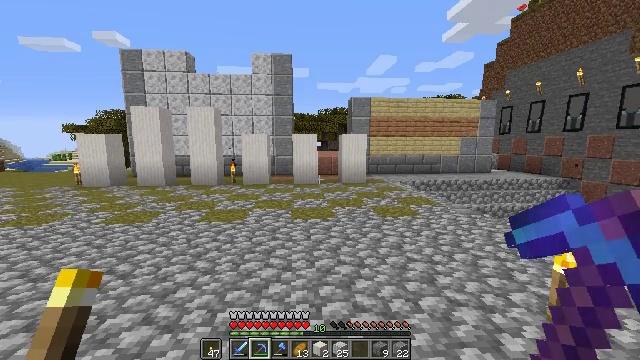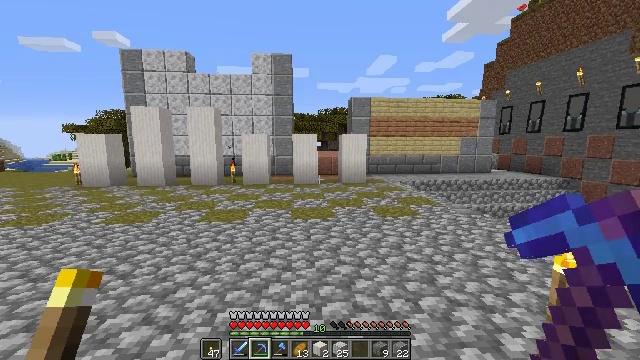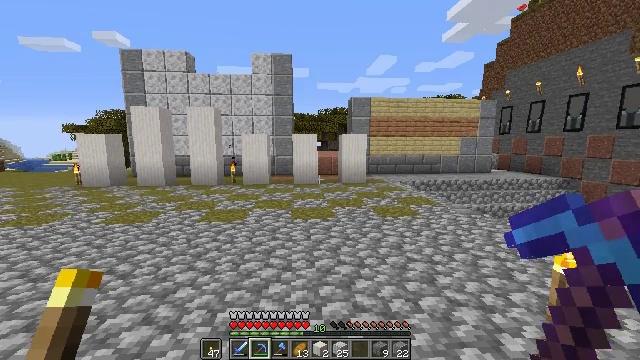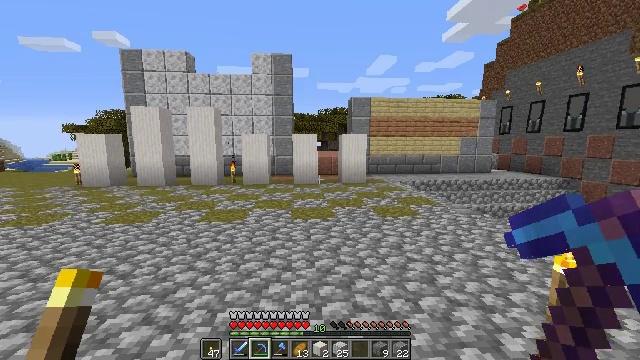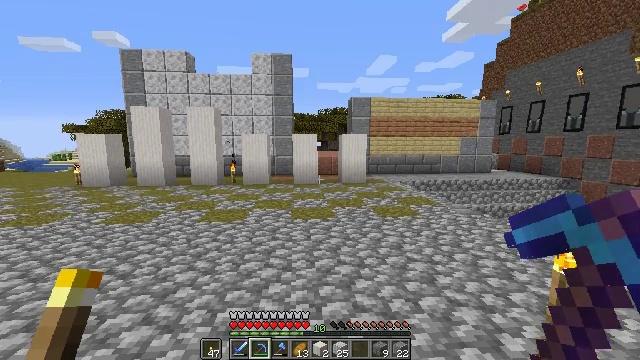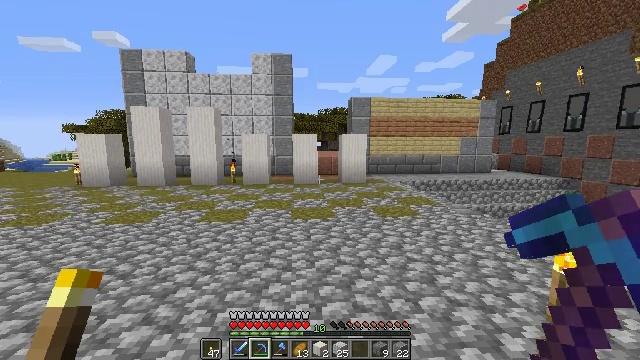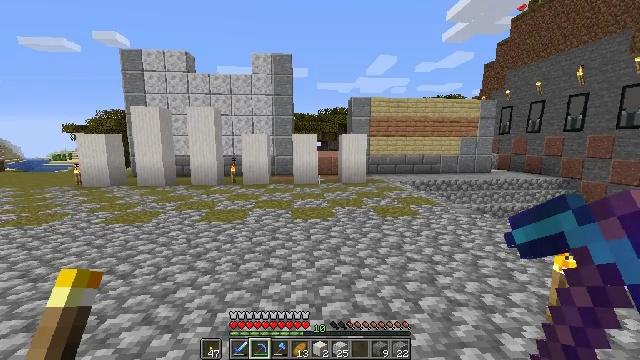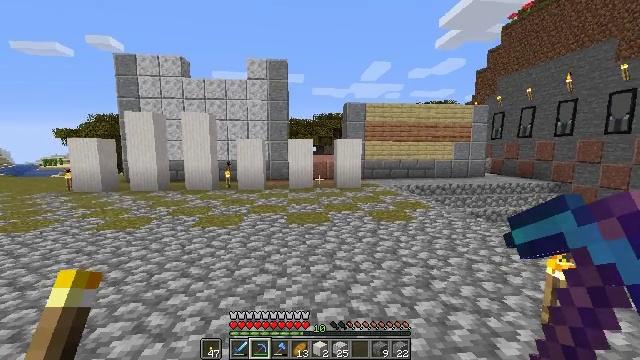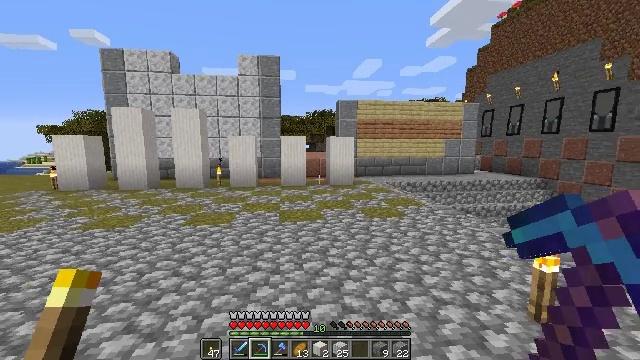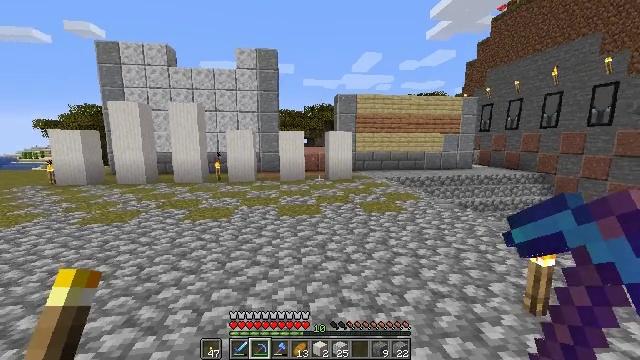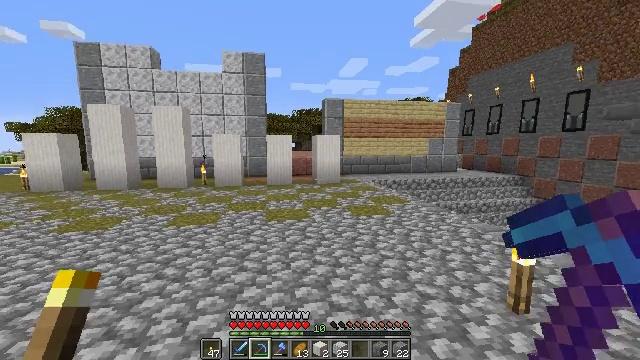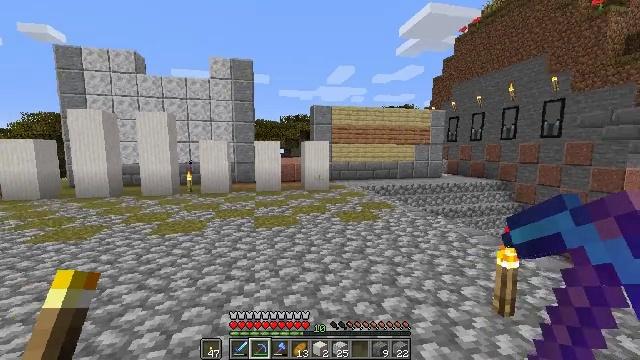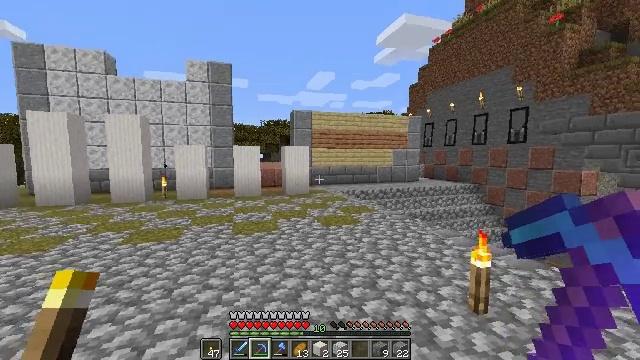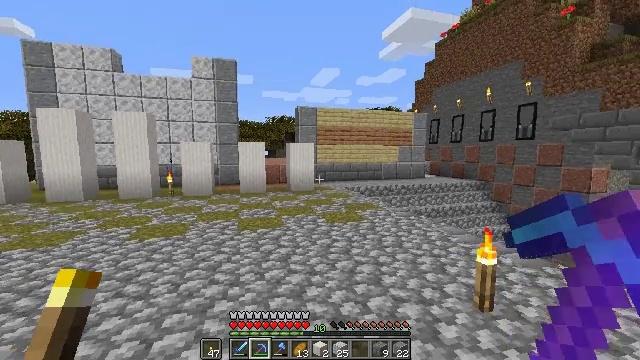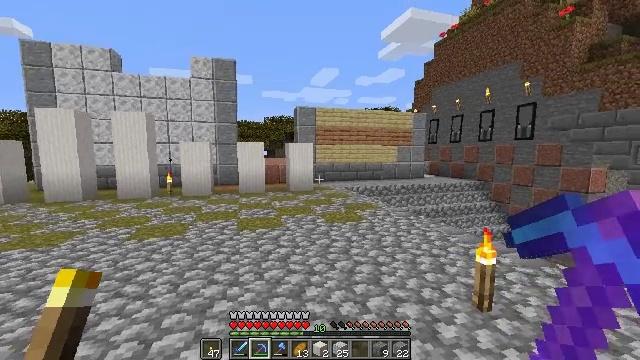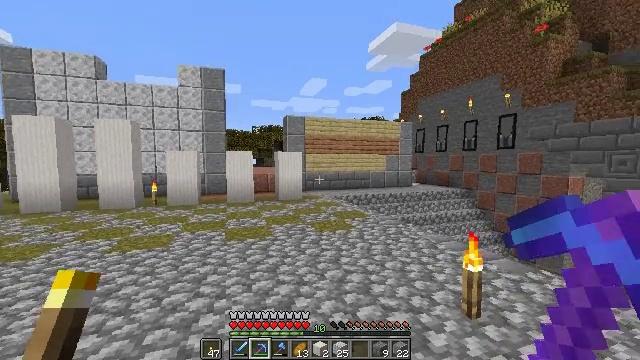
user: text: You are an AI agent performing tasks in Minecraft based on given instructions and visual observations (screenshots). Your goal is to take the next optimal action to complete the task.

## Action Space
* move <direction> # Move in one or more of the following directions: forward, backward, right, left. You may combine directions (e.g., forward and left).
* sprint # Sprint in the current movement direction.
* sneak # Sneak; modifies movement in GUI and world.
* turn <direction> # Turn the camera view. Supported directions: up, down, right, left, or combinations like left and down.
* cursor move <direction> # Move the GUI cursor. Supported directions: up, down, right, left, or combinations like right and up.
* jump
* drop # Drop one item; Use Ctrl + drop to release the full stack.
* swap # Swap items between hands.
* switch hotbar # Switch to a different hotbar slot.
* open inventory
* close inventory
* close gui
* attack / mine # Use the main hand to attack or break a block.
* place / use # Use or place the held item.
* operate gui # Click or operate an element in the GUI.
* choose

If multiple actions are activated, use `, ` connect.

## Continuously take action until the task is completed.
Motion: motion action
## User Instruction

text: Mine the quartz pillar for materials.
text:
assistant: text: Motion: no_op
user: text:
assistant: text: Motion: no_op
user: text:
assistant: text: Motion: no_op
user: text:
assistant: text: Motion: no_op
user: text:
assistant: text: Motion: no_op
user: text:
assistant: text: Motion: no_op
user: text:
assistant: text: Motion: turn right and up
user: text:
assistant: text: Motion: turn right
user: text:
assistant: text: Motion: turn down
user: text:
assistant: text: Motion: turn right
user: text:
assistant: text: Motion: turn right and up
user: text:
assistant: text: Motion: turn right and up
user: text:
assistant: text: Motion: turn left
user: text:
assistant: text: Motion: no_op
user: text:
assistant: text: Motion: turn right and up
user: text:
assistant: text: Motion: turn right
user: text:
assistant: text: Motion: turn right and down
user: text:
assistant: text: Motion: turn right
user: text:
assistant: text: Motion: turn right and up
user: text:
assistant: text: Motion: turn right
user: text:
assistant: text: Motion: no_op
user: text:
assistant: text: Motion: turn down
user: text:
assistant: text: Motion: no_op
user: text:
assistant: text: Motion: no_op
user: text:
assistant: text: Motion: no_op
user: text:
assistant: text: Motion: turn right
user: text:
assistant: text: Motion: no_op
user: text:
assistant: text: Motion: no_op
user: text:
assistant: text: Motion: no_op
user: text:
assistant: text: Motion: no_op